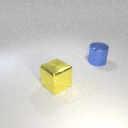
large yellow metal cube in front of large blue metal cylinder